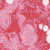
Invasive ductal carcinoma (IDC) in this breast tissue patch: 0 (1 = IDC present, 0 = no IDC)